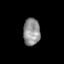
Tissue: skin
Cell type: Epithelial cells
Senescence score: 0.2487
Nuclear area (px): 448
Mean DAPI intensity: 145.393